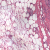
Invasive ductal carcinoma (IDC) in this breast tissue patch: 0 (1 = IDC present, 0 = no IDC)